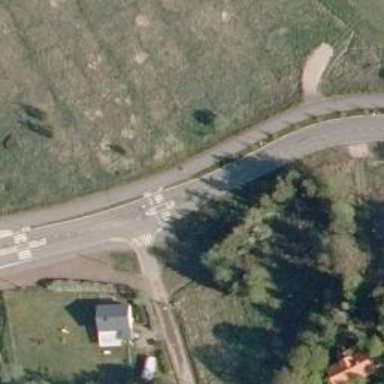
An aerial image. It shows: Uncontrolled zebra crossing with central island.